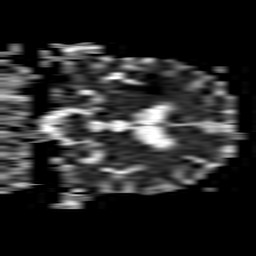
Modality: ADC
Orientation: coronal
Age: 78
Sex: female
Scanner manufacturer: philips
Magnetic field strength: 1.5 T
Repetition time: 3.275 s
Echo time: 0.06922 s